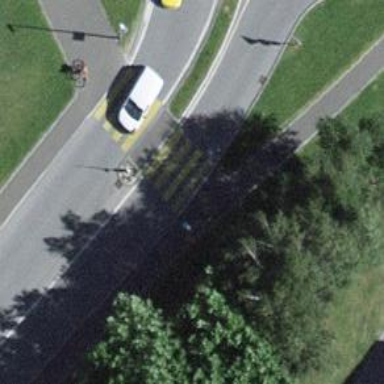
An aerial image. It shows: Uncontrolled zebra crossing with notable zebra markings.